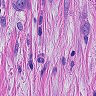
Metastatic tissue present: yes